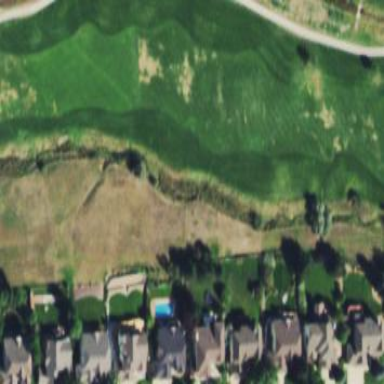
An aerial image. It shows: Area with grass used as rough in golf course.